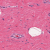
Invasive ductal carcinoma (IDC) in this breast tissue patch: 0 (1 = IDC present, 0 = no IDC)